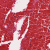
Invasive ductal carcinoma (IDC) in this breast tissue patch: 0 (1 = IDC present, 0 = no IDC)